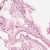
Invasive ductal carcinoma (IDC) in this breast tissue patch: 0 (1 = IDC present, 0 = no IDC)